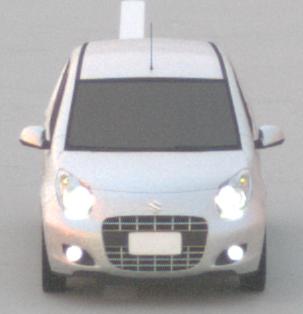
Make: Suzuki
Model: Alto 1.0
Detailed model: Alto (V)
Model produced from: 2011/02
Model produced until: 2011/03
Doors: 5
Color: white
Road condition: dry road
Daytime: sunrise or sunset
Contrast: medium contrast